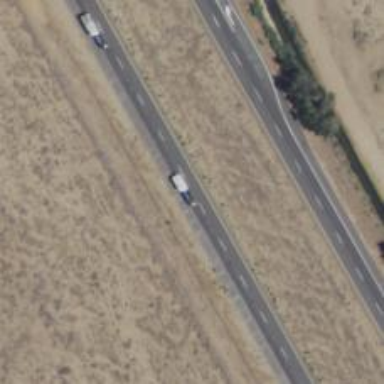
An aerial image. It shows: Expressway with asphalt surface classified as trunk highway.